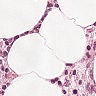
Metastatic tissue present: no